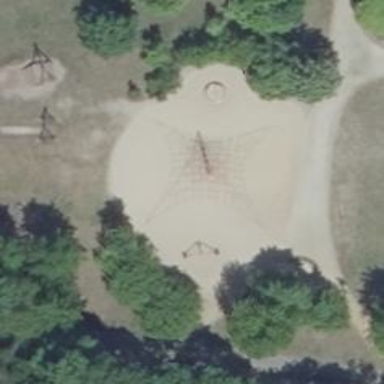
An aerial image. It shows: Playground featuring climbing frame.